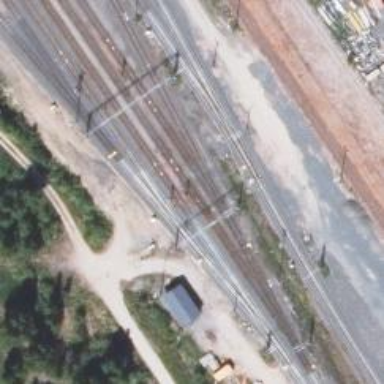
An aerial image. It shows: Rail siding with electrified contact lines for trains.